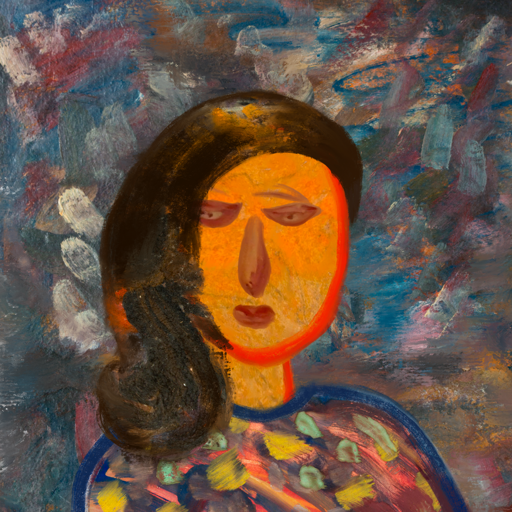
Background: Boggyland, Head And Neck Front: Sisters, Face Front: Pious_Lady, Bust: Mother_And_Son_Mother, Hair Front: Gypsy_Queen, Head Accessory: Blank, Second Necklace: Blank, Necklace: Blank, Baby: Blank